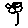
Label: flower